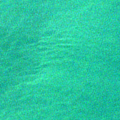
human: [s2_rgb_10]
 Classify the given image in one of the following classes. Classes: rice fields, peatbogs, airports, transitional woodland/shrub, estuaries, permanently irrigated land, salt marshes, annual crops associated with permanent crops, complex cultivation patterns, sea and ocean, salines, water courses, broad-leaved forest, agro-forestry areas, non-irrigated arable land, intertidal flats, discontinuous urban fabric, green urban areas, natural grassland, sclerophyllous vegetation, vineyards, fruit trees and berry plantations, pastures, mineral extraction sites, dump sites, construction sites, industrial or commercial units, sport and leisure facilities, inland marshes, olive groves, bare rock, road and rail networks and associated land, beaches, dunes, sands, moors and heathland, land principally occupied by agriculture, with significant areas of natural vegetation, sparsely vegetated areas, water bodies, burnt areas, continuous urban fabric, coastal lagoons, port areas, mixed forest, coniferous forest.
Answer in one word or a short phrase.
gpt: sea and ocean